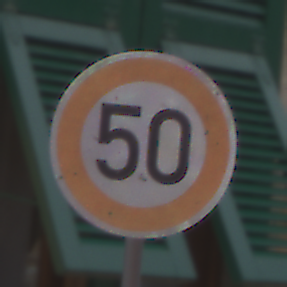
Verkehrszeichen: Geschwindigkeit50
Umgebung: Outdoor, Urban
Tageszeit: Midday
Wetter: Overcast
Licht: Natural
Jahreszeit: NotSpecified
Kontrast: LowContrast